Question: I want to achieve a loop with form of a Tree of 3 branches. So the result must be like This plan:

I try this but it only loop in the first branch
'''
var n = 2 , h = 1 ;
for (var i = 1 ; i <= 3 ; i++){
document.write(i+' - ');
while (h <= n){
for (var j = 1 ; j <= 3 ; j++){
document.write(j+' <br /> ');
}
h++;
}
document.write(' <br /> ');
'''
Can anyone help me?
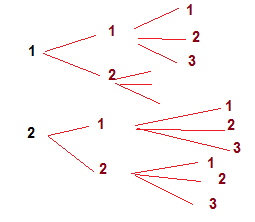
Answer: The following script should get the expected results. Instead of having a seprate variable for the count, I have used the iterator itself. See if the following will suffice.
'''
var n = 1
for (var i = 1 ; i <= 3 ; i++){
var j = 1
while (j <= n){
for (;j <= 3 ; j++){
var k = 1
while (k <= j){
for (;k <= 3 ; k++){
document.write(i+' - '+ j +' - '+k +' <br /> ');
}
}
}
}
document.write(' <br /> ');
'''